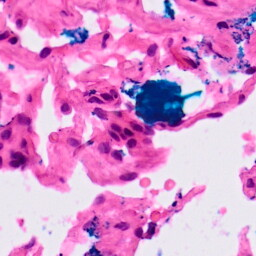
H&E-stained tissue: Lung